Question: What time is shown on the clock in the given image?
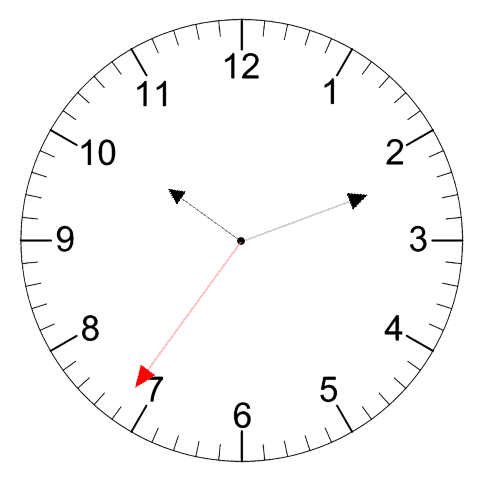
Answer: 10:11:36